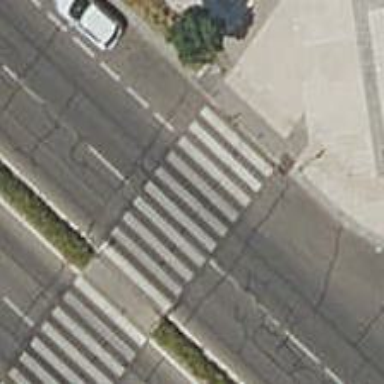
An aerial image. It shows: Uncontrolled zebra crossing on the road.